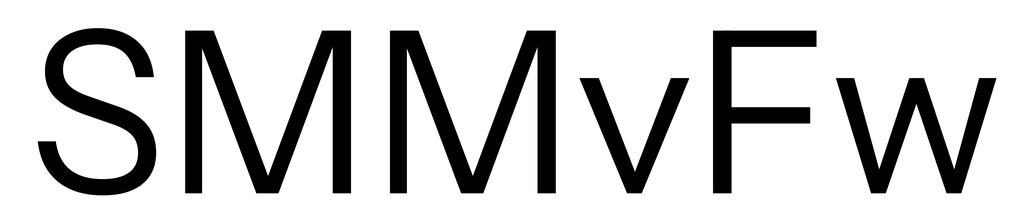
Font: InstrumentSans_Regular